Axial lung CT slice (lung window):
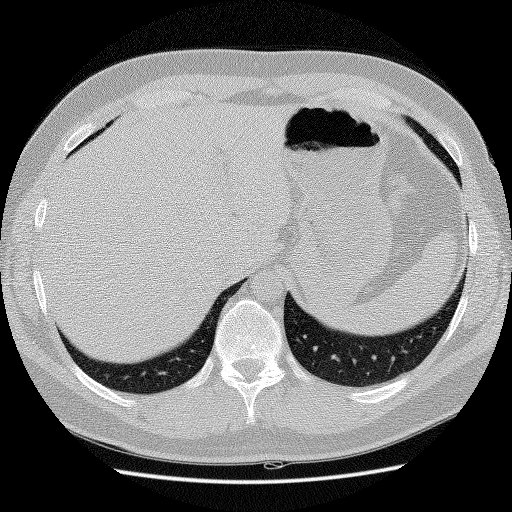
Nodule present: no